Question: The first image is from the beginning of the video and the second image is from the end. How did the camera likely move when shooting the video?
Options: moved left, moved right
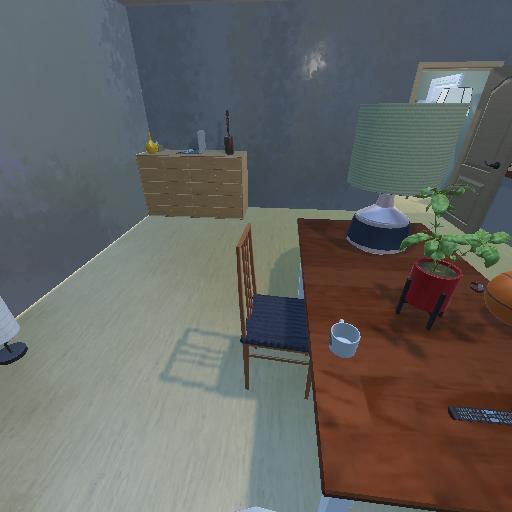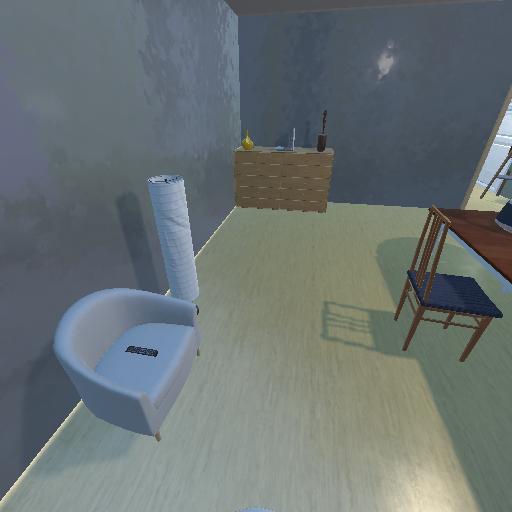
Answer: moved left